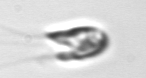
Label: Chrysochromulina_lanceolata